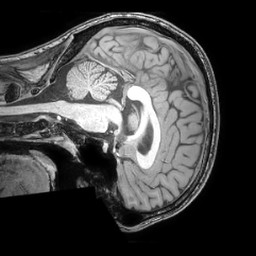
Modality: T1w
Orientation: sagittal
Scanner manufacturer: philips
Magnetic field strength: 3 T
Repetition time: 0.008 s
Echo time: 0.0035 s